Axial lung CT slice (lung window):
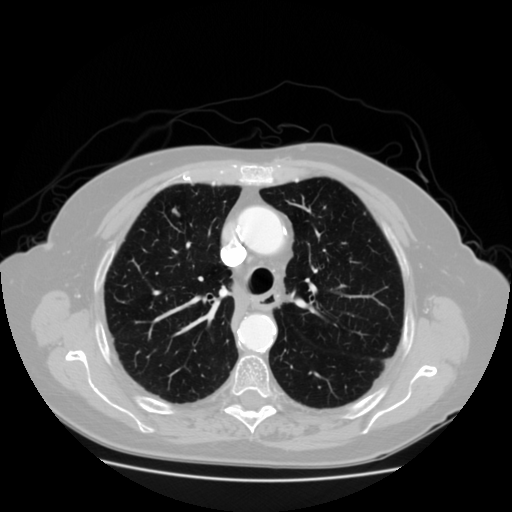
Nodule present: yes
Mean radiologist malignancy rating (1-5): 3